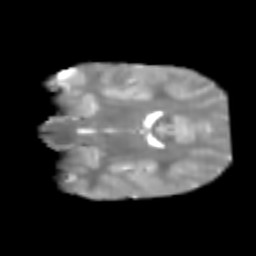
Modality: T2w
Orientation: coronal
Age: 7
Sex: male
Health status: healthy